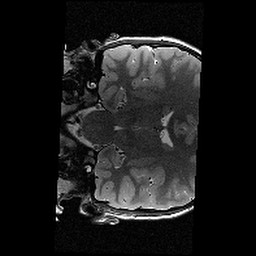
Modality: T2w
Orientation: coronal
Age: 10
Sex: male
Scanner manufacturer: siemens
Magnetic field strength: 3 T
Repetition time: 9.23 s
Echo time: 0.067 s